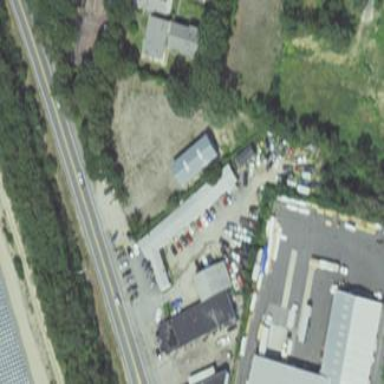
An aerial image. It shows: Building that houses car shop.